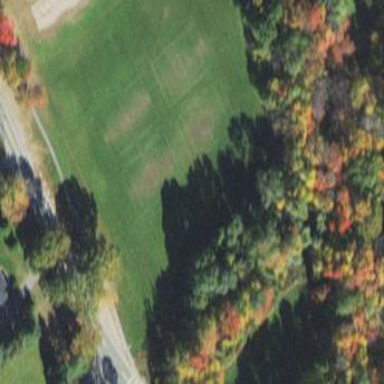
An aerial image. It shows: Soccer pitch for outdoor sports and leisure activities.